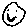
Label: smiley face